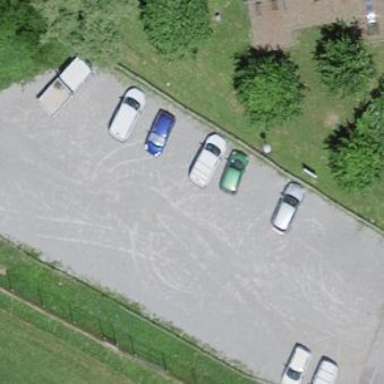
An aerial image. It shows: Parking area with surface.